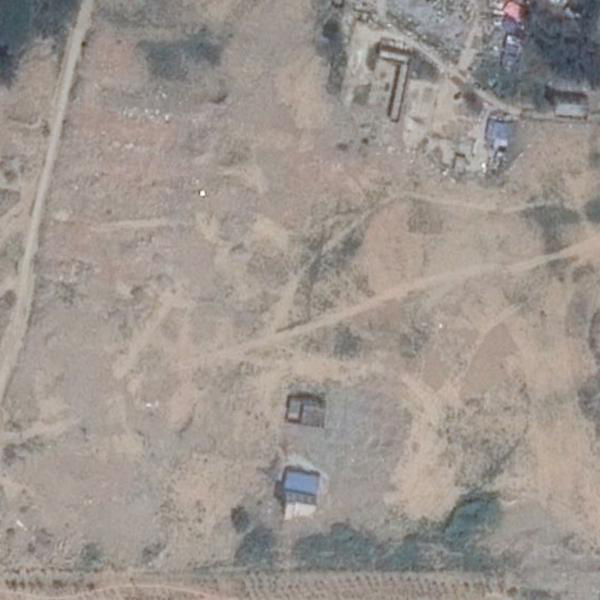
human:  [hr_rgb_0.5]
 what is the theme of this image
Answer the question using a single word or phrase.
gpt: bare land